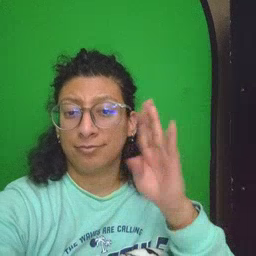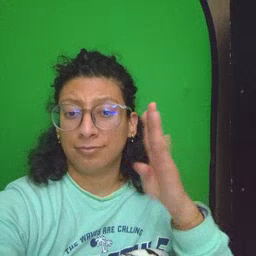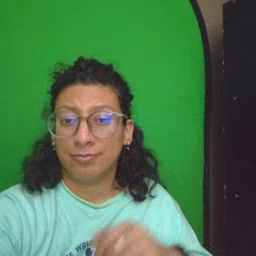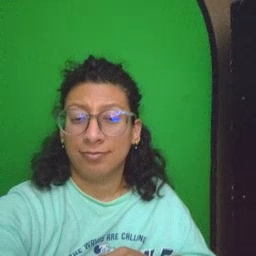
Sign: blue